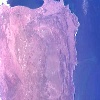
Label: land